Question: '''
private static void writeData( byte[] file, HttpServletResponse response )
throws IOException
{
....
// Send the data
response.setContentLength(file.length);
response.getOutputStream().write(file);
}
'''
Recently, I've found in IE8 that some connections close while requesting files to download. This is the relevant piece of source in code, and I was wondering if writing large byte arrays all at once to the response output stream could cause this issue. The issue is very much non-reproducible, and I've often seen the pattern of writing a certain number of bytes at a time, versus all at once, to avoid MTU issues, or something like that.
Could this code be responsible for my intermittent IE issues? If so, why, and why only in IE?
I tried using 'Cache-Control: no-cache', and the results were catastrophic in IE.

'''
POST /myapplication/someAction.do?step=none&SAct=none HTTP/1.1
Accept: application/x-ms-application, image/jpeg, application/xaml+xml, image/gif, image/pjpeg, application/x-ms-xbap, application/x-shockwave-flash, */*
Referer: https://myhost.myhost.com/myapplication/someAction.do?queryString=something
Accept-Language: en-US
User-Agent: Mozilla/4.0 (compatible; MSIE 8.0; Windows NT 6.1; WOW64; Trident/4.0; SLCC2; .NET CLR 2.0.50727; .NET CLR 3.5.30729; .NET CLR 3.0.30729; Media Center PC 6.0; MS-RTC LM 8; .NET4.0C; InfoPath.3)
Content-Type: application/x-www-form-urlencoded
Accept-Encoding: gzip, deflate
Host: myhost.myhost.com
Content-Length: 1644
Connection: Keep-Alive
Cache-Control: no-cache
Cookie: JSESSIONID=GnvHMYyGx9QrmpVQfBSgNXnPM8nQJ21dT82KhmSSTXRRT1mgB8tP!299858932; [truncated]
'''
'''
HTTP/1.1 200 OK
Cache-Control: no-cache
Date: Tue, 21 Sep 2010 18:00:56 GMT
Transfer-Encoding: chunked
Content-Type: application/ZIP
Content-Disposition: inline; filename=ActivityReport.ZIP
X-Powered-By: Servlet/2.5 JSP/2.1
'''
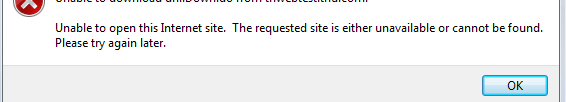
Answer: Are you setting response's caching information? (dates, cache-control, etc.)
I've seen this behavior in IE a lot, and always has to do with IE's implementation of caching, instead of sending a HEAD request to check contents' validity, it sends the full GET request and then uses headers to determine the validity of its cached content, if it decides the cached version is valid, then just closes the connection, so a lot of "broken pipe" style errors show up on server side.
To verify this is the case, try sending cache control headers so IE always has to download the full content.